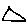
Label: triangle